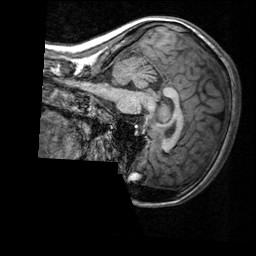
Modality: T1w
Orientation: sagittal
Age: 25
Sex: female
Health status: healthy
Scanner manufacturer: siemens
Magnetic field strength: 3 T
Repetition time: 2.3 s
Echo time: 0.00303 s